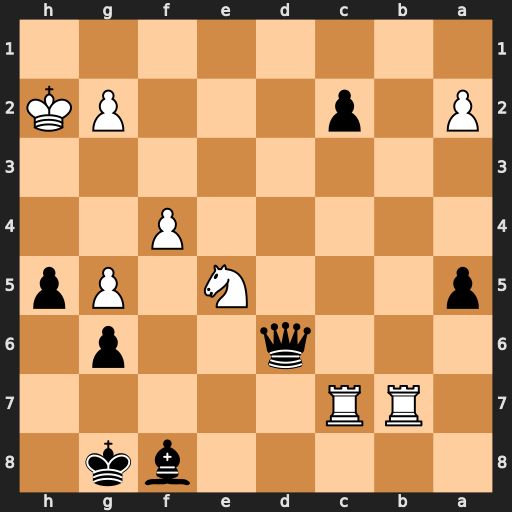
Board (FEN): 5bk1/1RR5/3q2p1/p3N1Pp/5P2/8/P1p3PK/8
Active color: b
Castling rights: -
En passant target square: -
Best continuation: Qd2 Nxg6 c1=Q Rxc1 Qxc1